Question: I keep having the issue when I try to debug a Flex/AS3 application on Eclipse IDE, as long as I hover over any variable the pop up window shows an error:
> An internal error occurred during: "Evaluating Flex expression...".
'java.lang.NullPointerException'
More details for the error, took me a while to find out in the eclipse log:
'''
!ENTRY org.eclipse.core.jobs 4 2 2017-10-19 10:48:03.565
!MESSAGE An internal error occurred during: "Evaluating Flex expression...".
!STACK 0
java.lang.NullPointerException
at flash.tools.debugger.concrete.PlayerSession.pullUpActivationObjectVariables(PlayerSession.java:1007)
at flash.tools.debugger.concrete.PlayerSession.requestFrame(PlayerSession.java:984)
at flash.tools.debugger.concrete.DStackContext.populate(DStackContext.java:156)
at flash.tools.debugger.concrete.DStackContext.getThis(DStackContext.java:92)
at com.adobe.flexbuilder.debug.djapi.wrappers.ThreadSafeFrame.getThis(ThreadSafeFrame.java:121)
at com.adobe.flexbuilder.debug.model.FlexStackFrame.initVariables(FlexStackFrame.java:283)
at com.adobe.flexbuilder.debug.model.FlexStackFrame.getVariables(FlexStackFrame.java:410)
at com.adobe.flexbuilder.debug.expression.FlexStackContext.lookup(FlexStackContext.java:52)
at flash.tools.debugger.expression.VariableExp.evaluate(VariableExp.java:28)
at com.adobe.flexbuilder.debug.djapi.wrappers.ThreadSafeValueExp.evaluate(ThreadSafeValueExp.java:54)
at com.adobe.flexbuilder.debug.expression.FlexExpression.evaluate(FlexExpression.java:120)
at com.adobe.flexbuilder.debug.expression.FlexWatchExpressionDelegate$EvaluationJob.run(FlexWatchExpressionDelegate.java:103)
at org.eclipse.core.internal.jobs.Worker.run(Worker.java:55)
'''
The variable tab and expressions tab on eclipse both are empty:
<URL>

My environment:
- - - -
: reinstalling the flash debugger, and even rebuilt the Workspace for my Eclipse, no luck. Some ideas to fix this will be really appreciated.
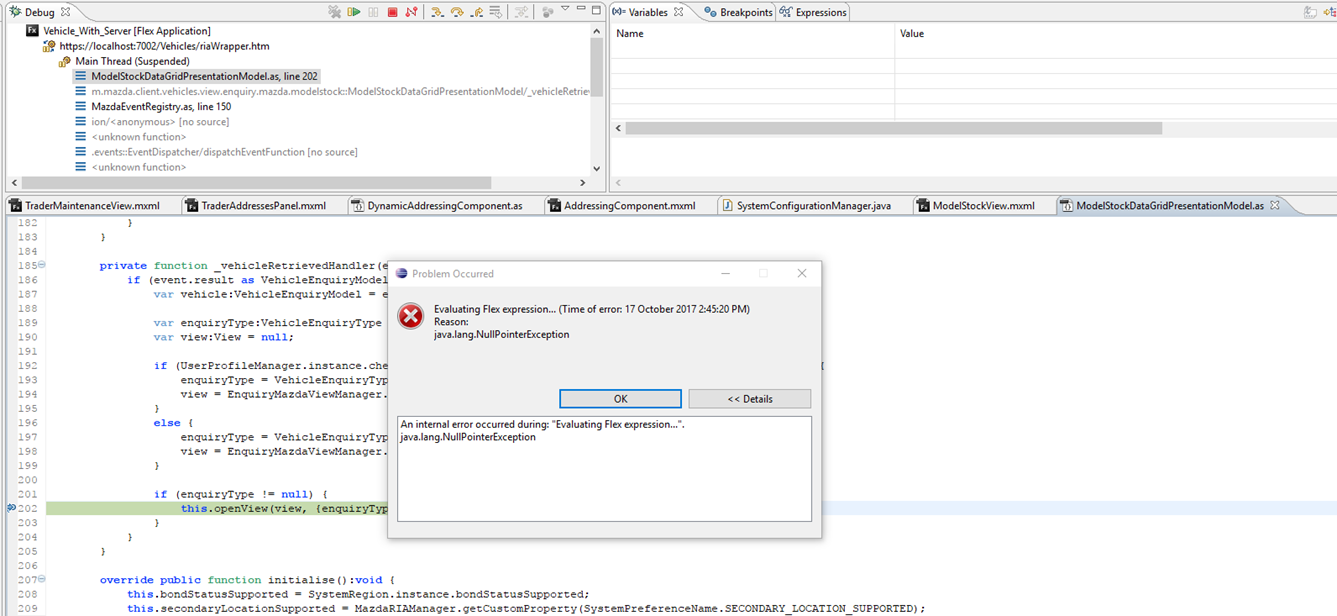
Answer: Revert my browser and flash to the older version finally fixed the problem. Thanks all.